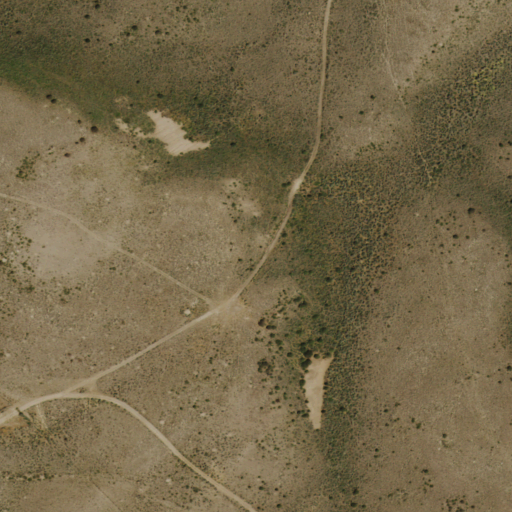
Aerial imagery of gap in Nevada named Agort Pass containing only shrub